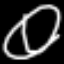
Label: line